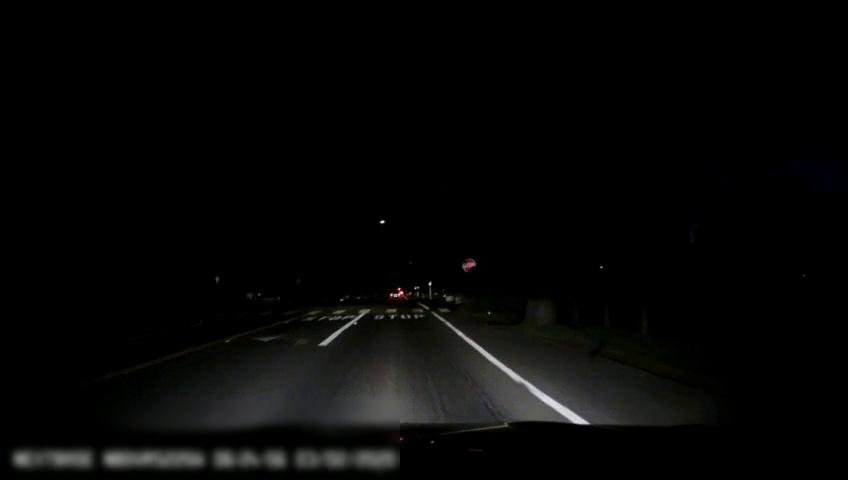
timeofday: Night
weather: Other
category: Drivable Space
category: Vehicles | Car
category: Lanes | Current Lane
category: Lanes | Opposite Lane
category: Lanes | Current Lane
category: Traffic | Signs